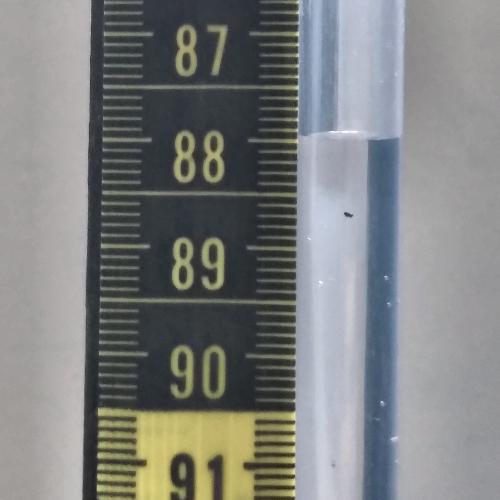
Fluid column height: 88.0 cm